北京冬奥会开幕式上的“雪花”元素惊艳了全世界（如图\textcircled{2}），顺次连接图中各顶点可近似得到正六边形$ABCDEF$（如图\textcircled{1}）。已知这个正六边形的边长为1，且$P$是其内部一点（包含边界），则$\overrightarrow{AP} \cdot \overrightarrow{AB}$的取值范围是$\underline{\ \ \ \ \ \ }$。

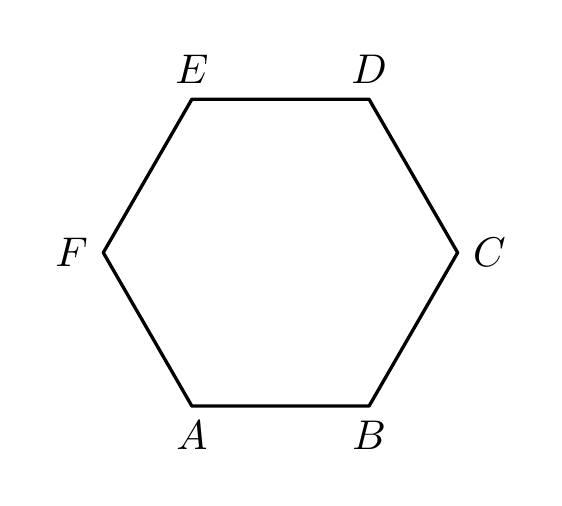
【解答】
\noindent【答案】$\boldsymbol{\left[ -\dfrac{1}{2},\ \dfrac{3}{2} \right]}$

\vspace{1em}
\noindent【分析】由$\overrightarrow{AP} \cdot \overrightarrow{AB}$的几何意义表示向量$\overrightarrow{AP}$在$\overrightarrow{AB}$方向上的投影乘以$|\overrightarrow{AB}|$，再借助图像可知当点在$C$点处时，$\overrightarrow{AP} \cdot \overrightarrow{AB}$有最大值，由此即可求出答案。

\vspace{1em}
\noindent【解析】$\overrightarrow{AP} \cdot \overrightarrow{AB} = |\overrightarrow{AP}| \times |\overrightarrow{AB}| \times \cos \angle PAB = \left( |\overrightarrow{AP}| \times \cos \angle PAB \right) \times |\overrightarrow{AB}|$，

几何意义表示向量$\overrightarrow{AP}$在$\overrightarrow{AB}$方向上的数量投影乘以$|\overrightarrow{AB}|$，

由图可知：当点$P$在点$C$处时，$|\overrightarrow{AP}| \times \cos \angle PAB$有最大值，

此时$|\overrightarrow{AC}| = 2 \times 1 \times \cos 30^\circ = \sqrt{3}$，$\overrightarrow{AC} \cdot \overrightarrow{AB} = |\overrightarrow{AC}| \times |\overrightarrow{AB}| \times \cos 30^\circ = \sqrt{3} \times 1 \times \dfrac{\sqrt{3}}{2} = \dfrac{3}{2}$，

所以$\overrightarrow{AP} \cdot \overrightarrow{AB}$的最大值是$\dfrac{3}{2}$。

$(\overrightarrow{AP} \cdot \overrightarrow{AB})_{\min} = |\overrightarrow{AP}| \cdot |\overrightarrow{AB}| \cdot \cos 120^\circ = 1 \times 1 \times \left( -\dfrac{1}{2} \right) = -\dfrac{1}{2}$，所以取值范围为$\left[ -\dfrac{1}{2},\ \dfrac{3}{2} \right]$。
\noindent 故答案为：$\boldsymbol{\left[ -\dfrac{1}{2},\ \dfrac{3}{2} \right]}$。